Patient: sex M, age 52
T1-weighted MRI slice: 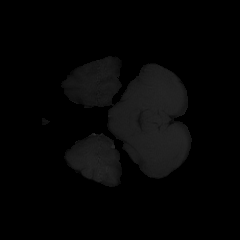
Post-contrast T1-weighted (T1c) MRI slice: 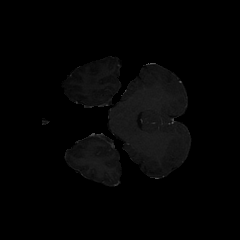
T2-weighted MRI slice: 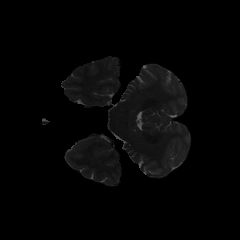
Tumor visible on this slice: no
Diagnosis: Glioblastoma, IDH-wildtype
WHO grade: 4